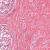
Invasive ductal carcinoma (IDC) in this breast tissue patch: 0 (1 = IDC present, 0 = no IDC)